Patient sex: M
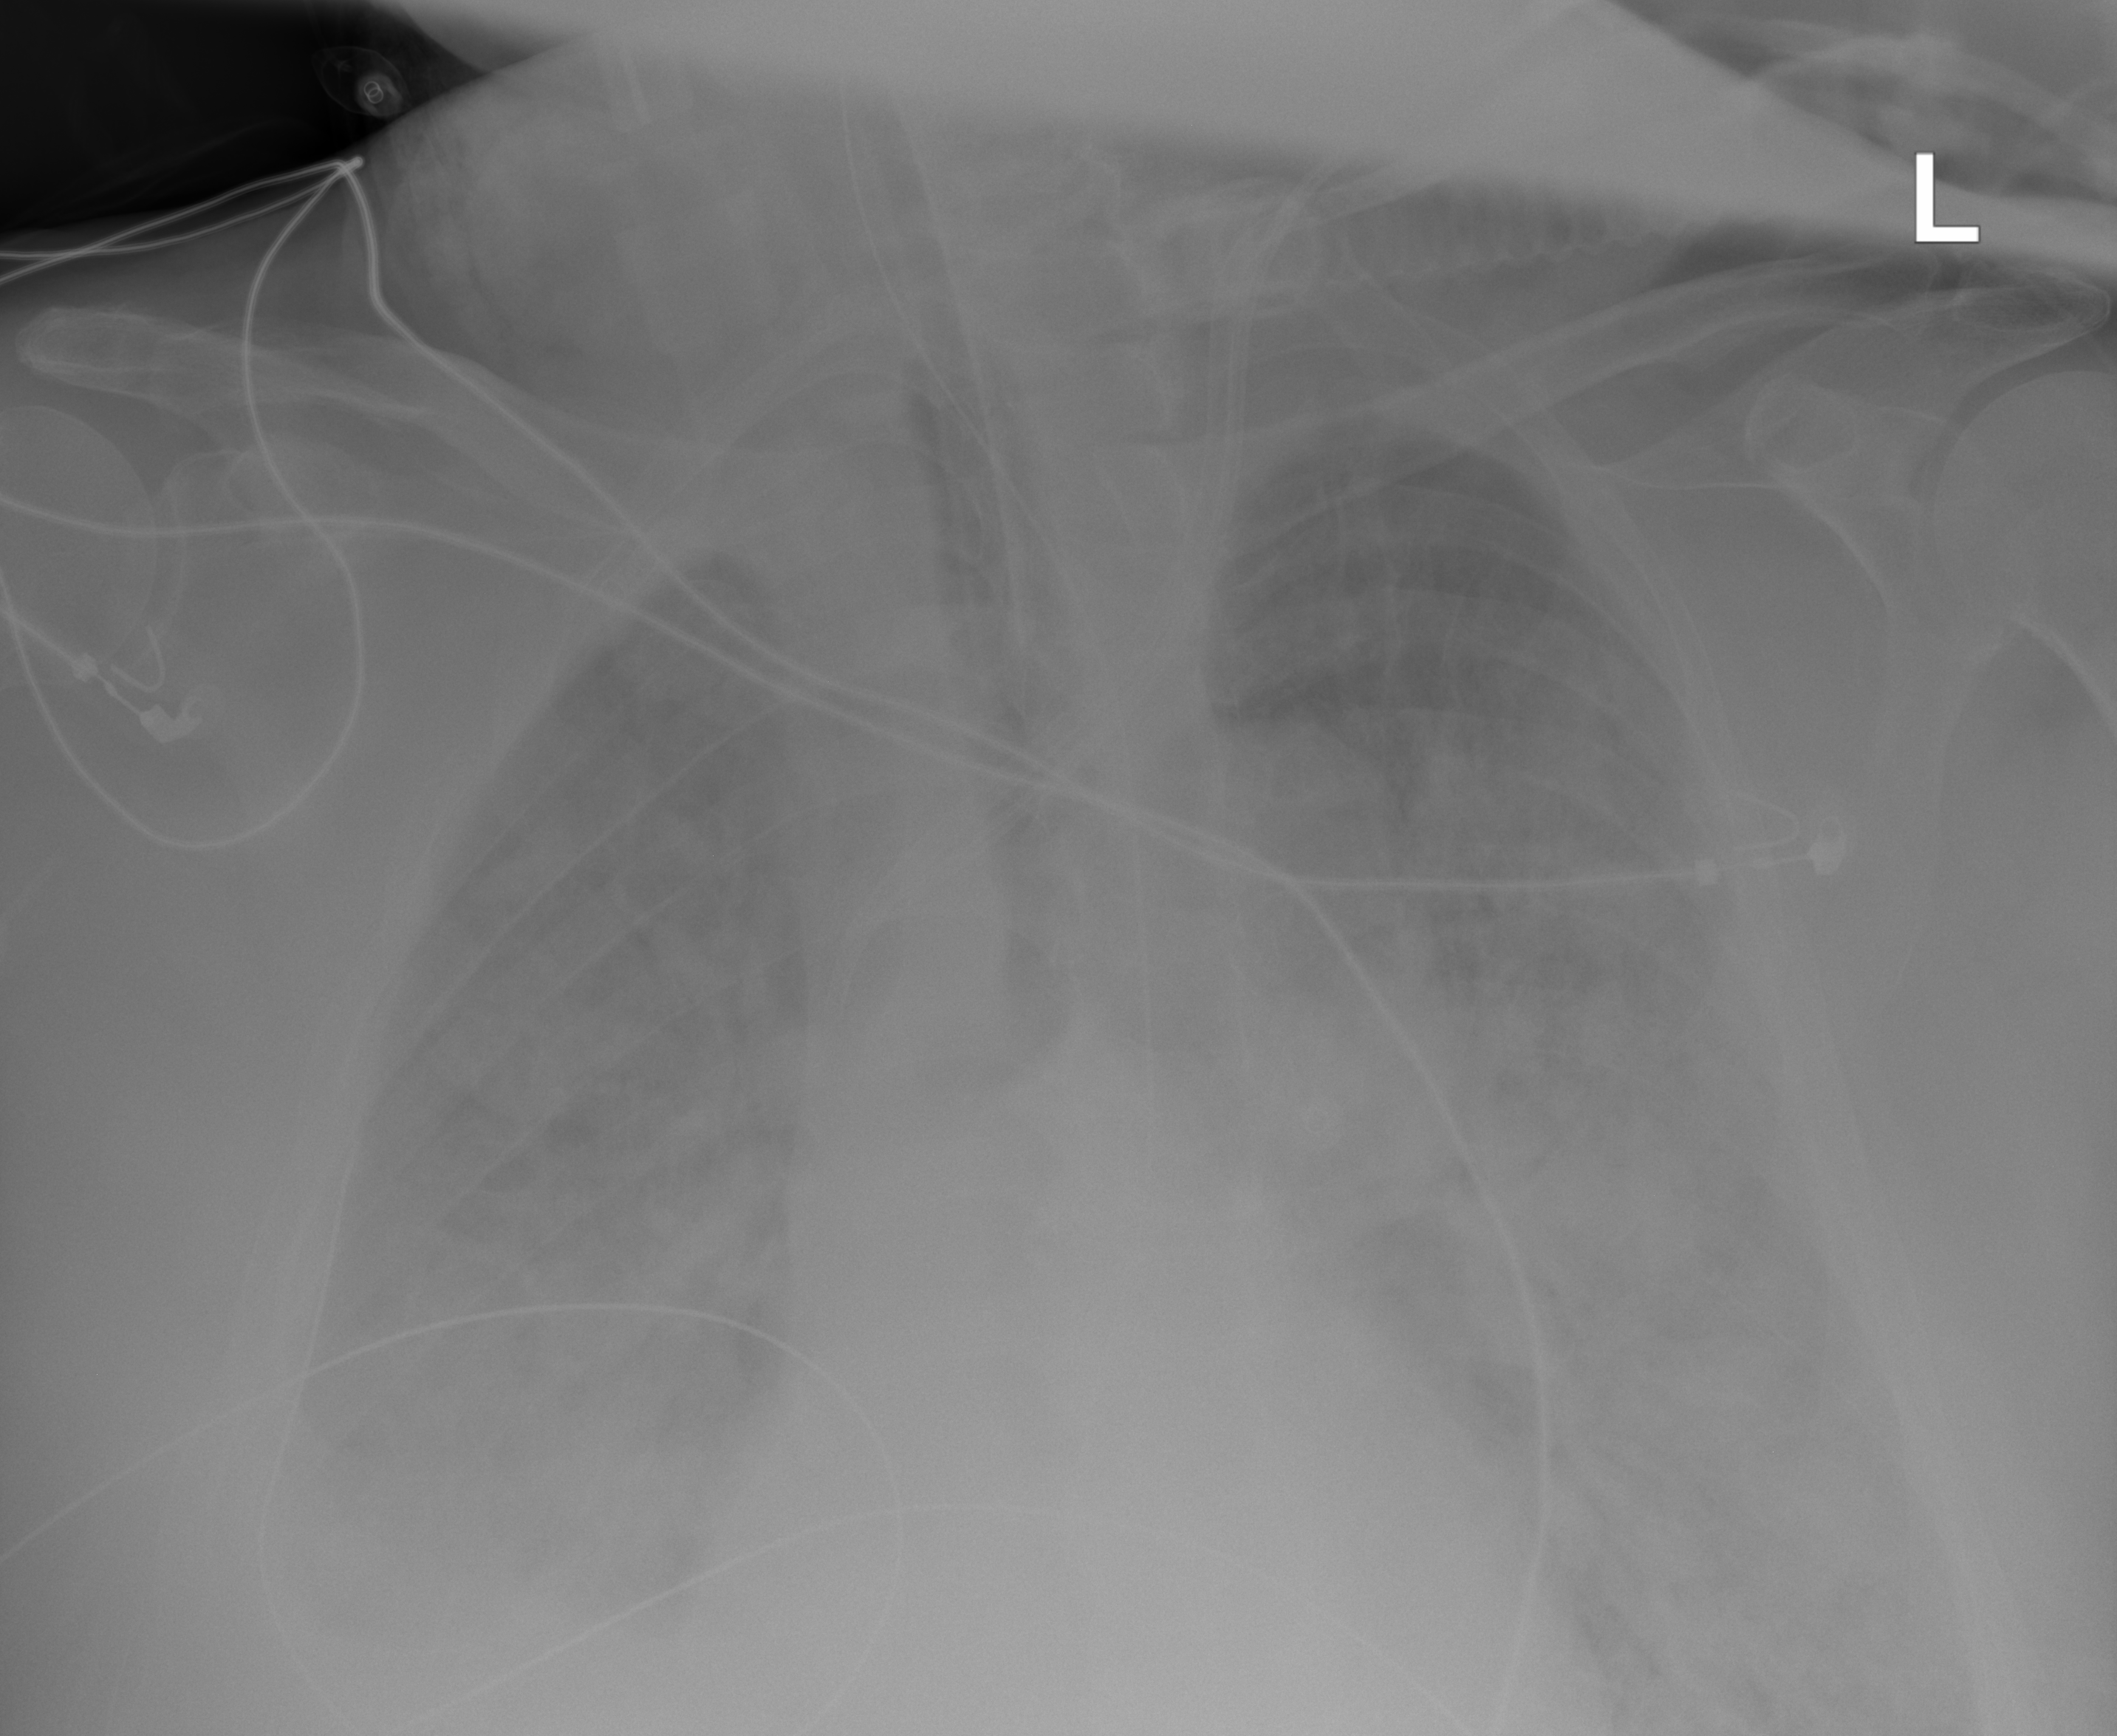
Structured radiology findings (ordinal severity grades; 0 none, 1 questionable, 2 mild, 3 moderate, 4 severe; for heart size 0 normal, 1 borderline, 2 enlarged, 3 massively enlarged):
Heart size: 2
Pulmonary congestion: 4
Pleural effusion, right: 3
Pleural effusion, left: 2
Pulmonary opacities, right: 4
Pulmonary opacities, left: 4
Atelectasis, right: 3
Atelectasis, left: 3